Field crop: tomato
Growth stage: 2
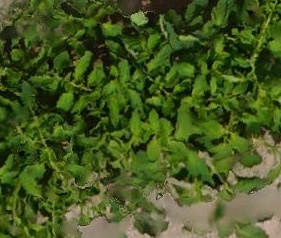
Species: tomato